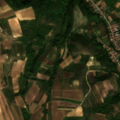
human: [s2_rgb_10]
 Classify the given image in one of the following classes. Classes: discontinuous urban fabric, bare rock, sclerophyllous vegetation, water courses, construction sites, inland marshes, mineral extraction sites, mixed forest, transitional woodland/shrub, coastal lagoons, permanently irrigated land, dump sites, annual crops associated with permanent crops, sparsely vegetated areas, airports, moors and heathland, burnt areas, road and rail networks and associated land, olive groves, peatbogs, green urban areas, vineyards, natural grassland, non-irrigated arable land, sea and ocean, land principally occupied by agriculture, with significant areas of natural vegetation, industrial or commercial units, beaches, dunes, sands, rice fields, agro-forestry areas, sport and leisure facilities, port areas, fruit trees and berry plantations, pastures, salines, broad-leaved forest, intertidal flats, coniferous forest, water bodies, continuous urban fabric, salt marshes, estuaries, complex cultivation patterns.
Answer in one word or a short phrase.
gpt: non-irrigated arable land, complex cultivation patterns, land principally occupied by agriculture, with significant areas of natural vegetation, broad-leaved forest